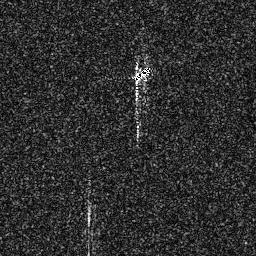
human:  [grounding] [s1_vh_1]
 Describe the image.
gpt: In the satellite image, there is  <ref>1 small ship </ref> <box>[[50, 24, 60, 32, 0]]</box> located at top.